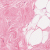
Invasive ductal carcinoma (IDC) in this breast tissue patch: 0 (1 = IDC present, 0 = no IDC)